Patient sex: F
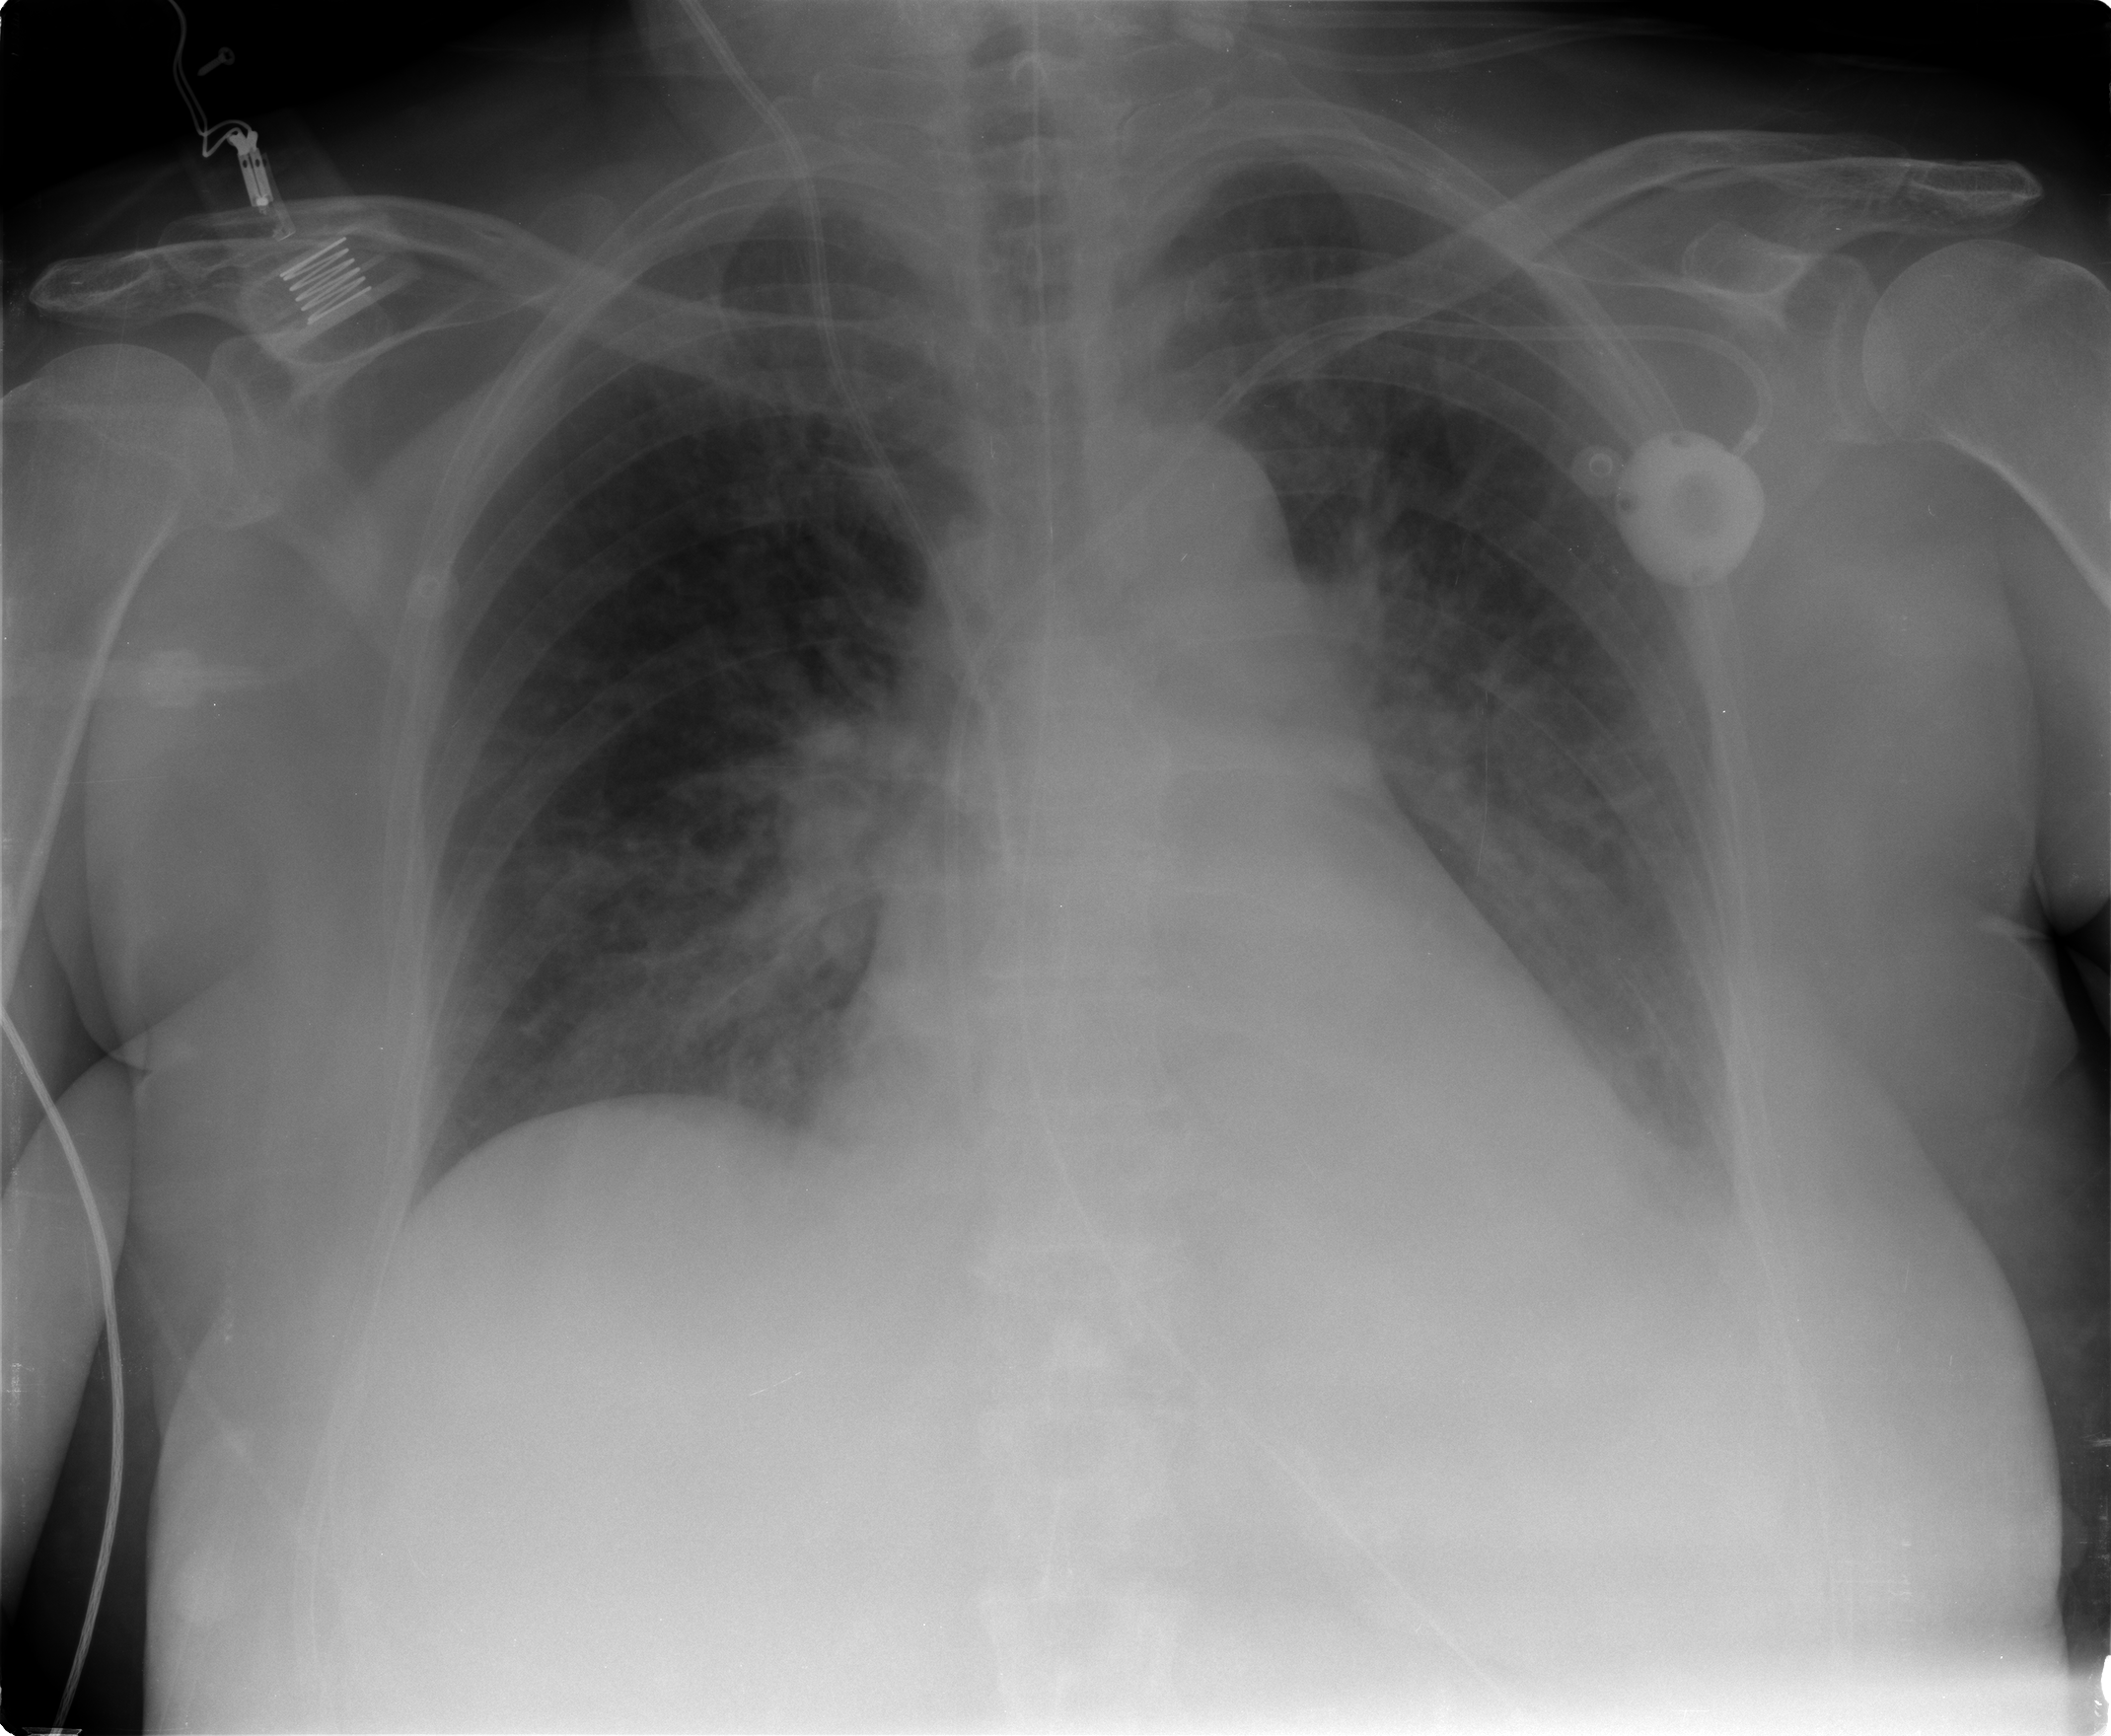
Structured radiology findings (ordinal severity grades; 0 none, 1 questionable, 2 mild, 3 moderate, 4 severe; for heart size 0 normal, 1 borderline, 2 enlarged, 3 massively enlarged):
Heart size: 0
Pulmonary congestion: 2
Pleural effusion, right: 2
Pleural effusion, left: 2
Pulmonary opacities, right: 2
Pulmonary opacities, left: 1
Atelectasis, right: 2
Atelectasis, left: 2